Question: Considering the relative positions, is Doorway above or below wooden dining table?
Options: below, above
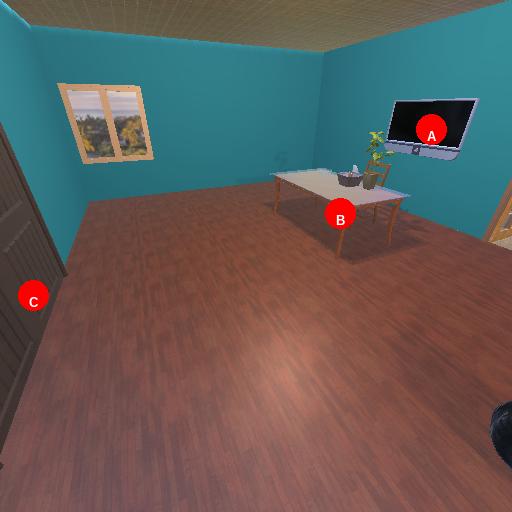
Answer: below